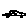
Label: car